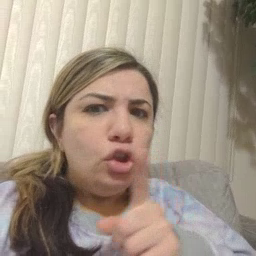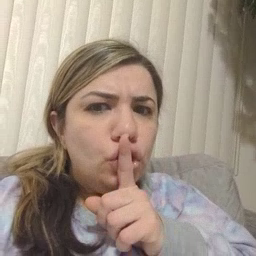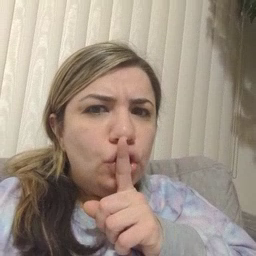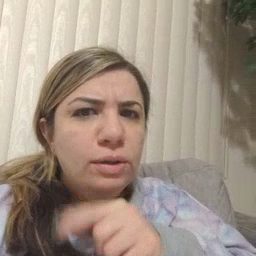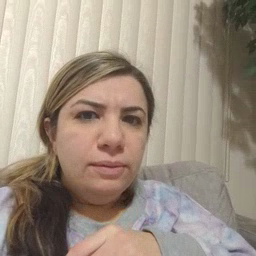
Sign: shhh